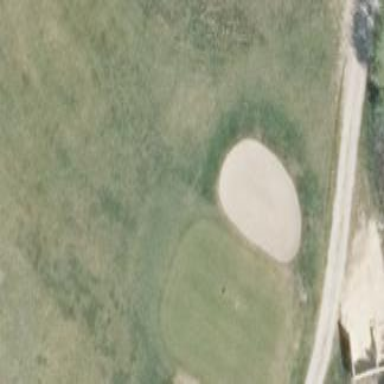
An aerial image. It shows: Golf green.